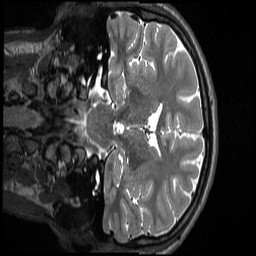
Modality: T2w
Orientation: coronal
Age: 21
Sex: male